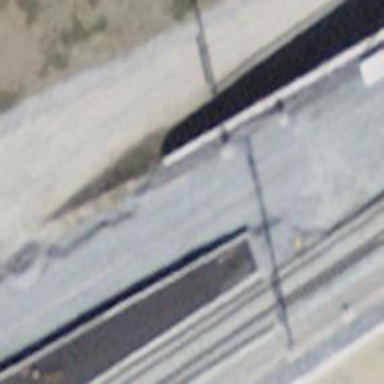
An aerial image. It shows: Retaining wall.